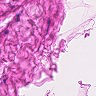
Metastatic tissue present: no